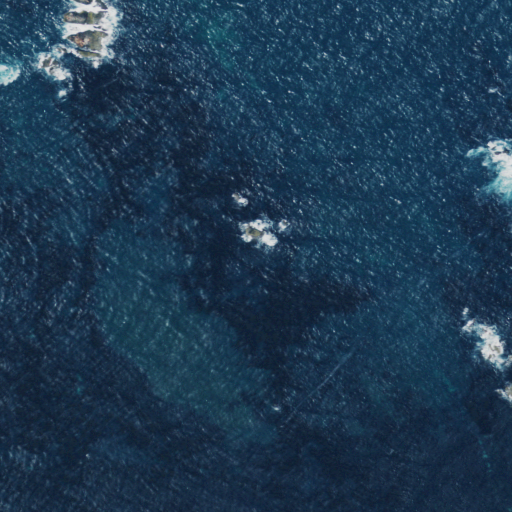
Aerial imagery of bar in Oregon named Simpson Reef containing only open water